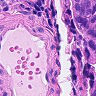
Metastatic tissue present: no